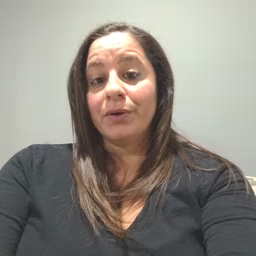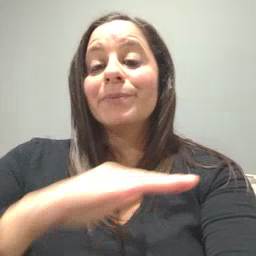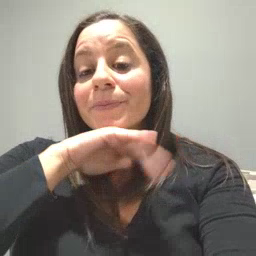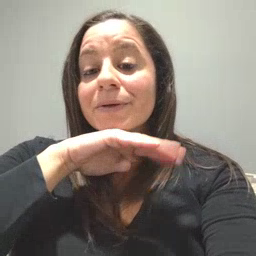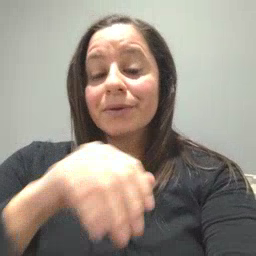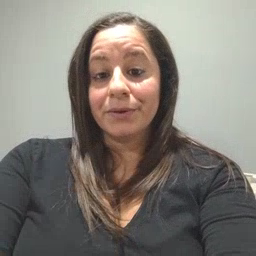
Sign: pig